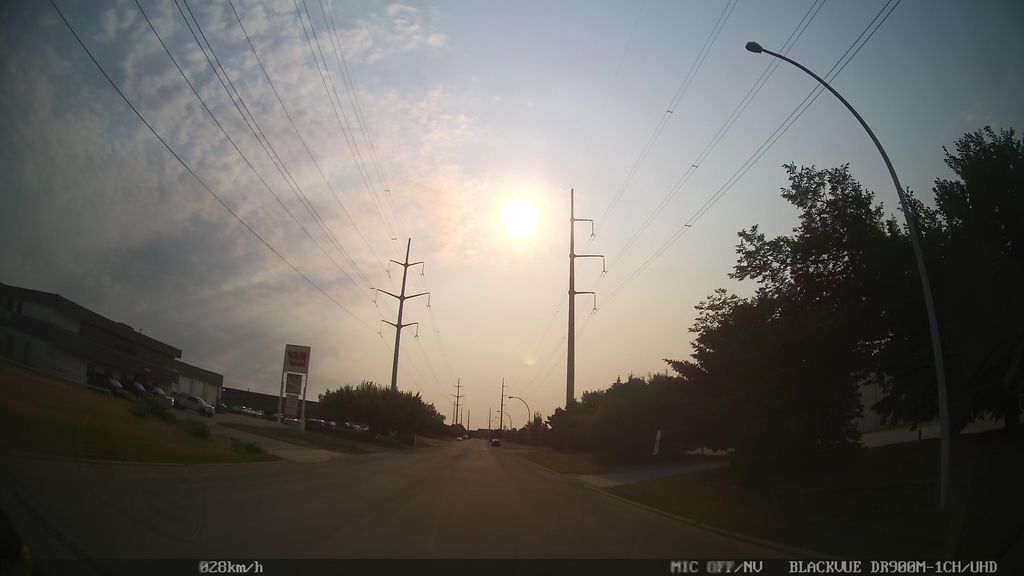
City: edmonton